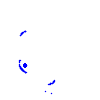
Particle: electron